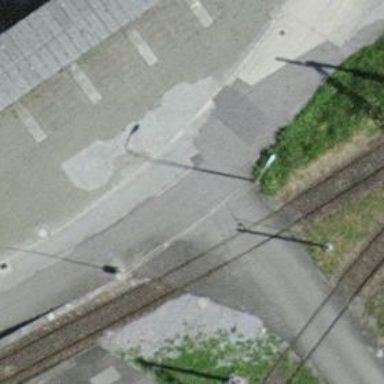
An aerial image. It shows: Single-track electrified railway with contact line. It is spur line for service.